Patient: sex M, age 66
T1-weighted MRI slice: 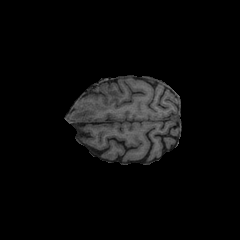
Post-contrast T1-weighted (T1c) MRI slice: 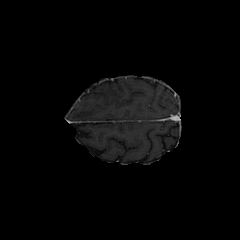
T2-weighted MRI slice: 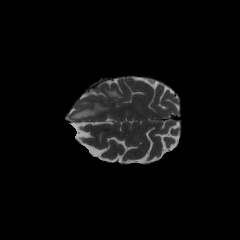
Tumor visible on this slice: yes
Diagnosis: Glioblastoma, IDH-wildtype
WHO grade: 4